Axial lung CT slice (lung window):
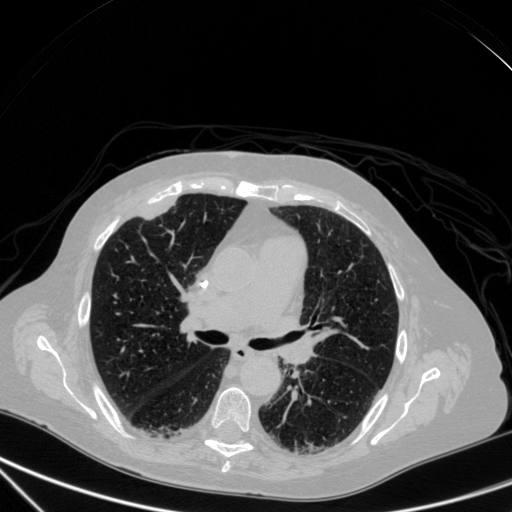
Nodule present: yes
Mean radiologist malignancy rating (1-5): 4